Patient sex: F
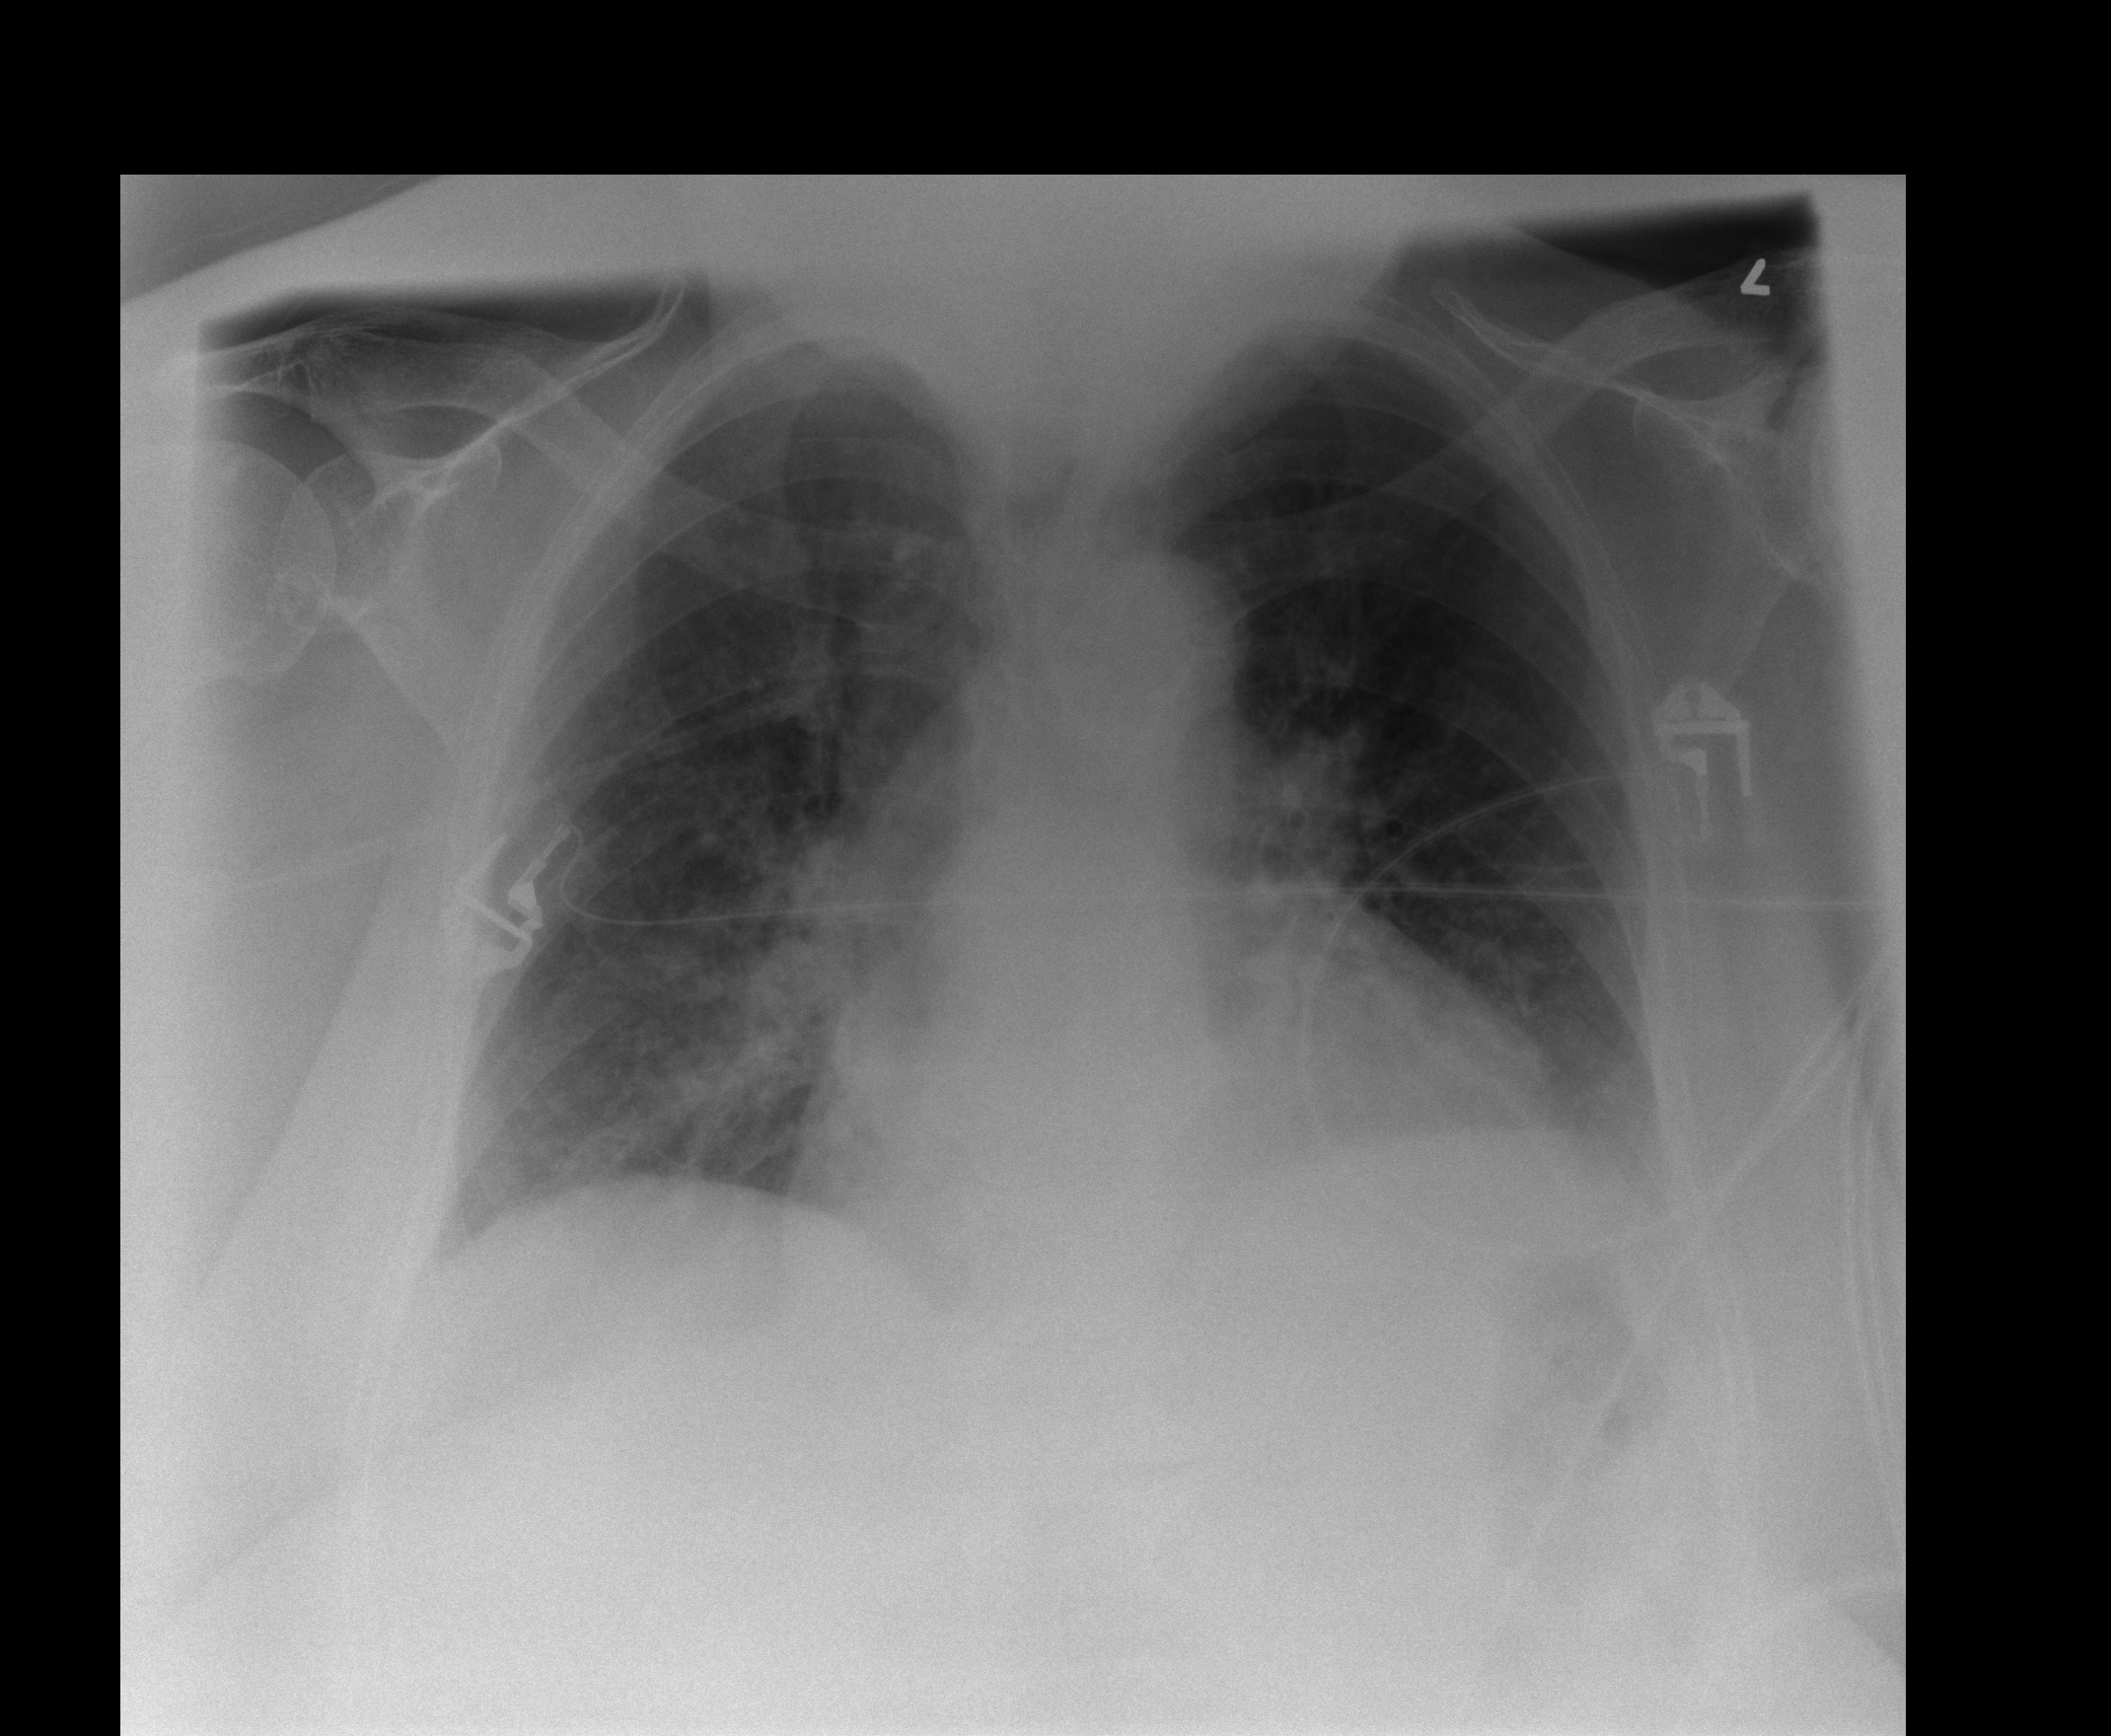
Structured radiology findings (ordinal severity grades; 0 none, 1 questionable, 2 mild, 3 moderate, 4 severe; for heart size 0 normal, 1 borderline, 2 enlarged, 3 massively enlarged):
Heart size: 1
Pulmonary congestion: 3
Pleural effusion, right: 0
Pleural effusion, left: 1
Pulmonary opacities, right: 3
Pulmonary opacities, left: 3
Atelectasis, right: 2
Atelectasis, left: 2